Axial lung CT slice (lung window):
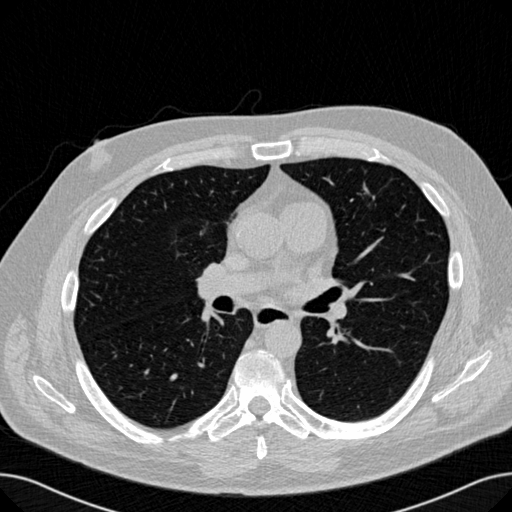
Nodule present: no